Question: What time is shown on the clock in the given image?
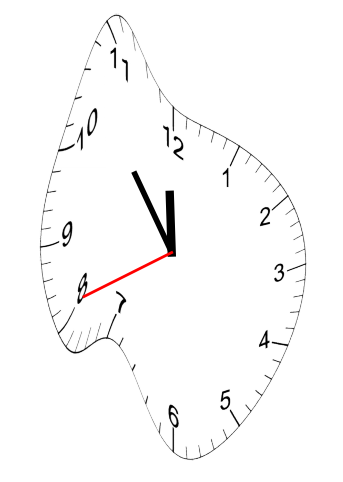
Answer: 11:53:41